Field crop: maize
Growth stage: 2
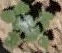
Species: chenopodium